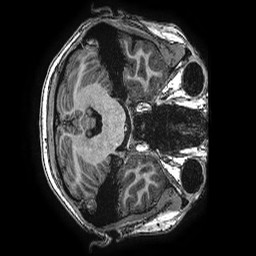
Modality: T1w
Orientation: axial
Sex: female
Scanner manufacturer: ge
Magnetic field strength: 3 T
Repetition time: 0.00766 s
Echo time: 0.003476 s